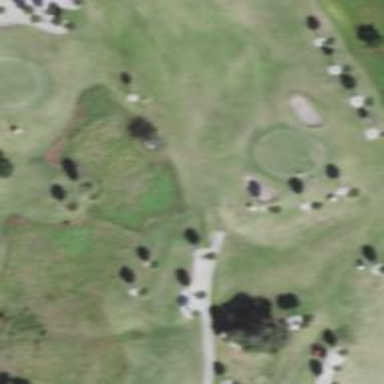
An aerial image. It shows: Golf tee.